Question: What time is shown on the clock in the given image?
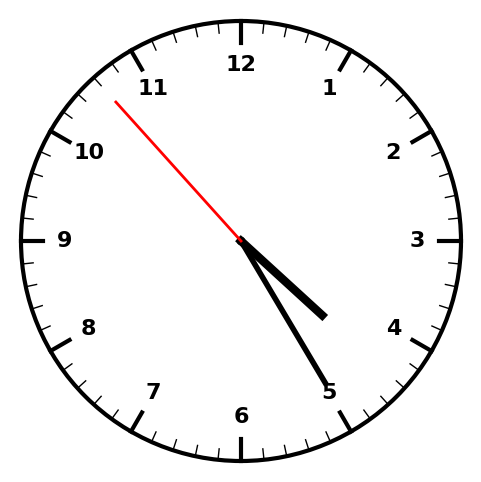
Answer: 04:24:53